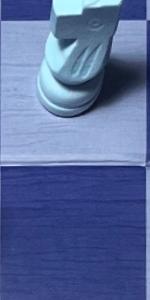
Label: Empty